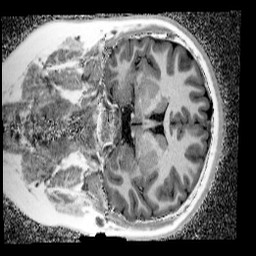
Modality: UNIT1_denoised
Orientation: coronal
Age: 11
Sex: female
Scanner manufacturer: siemens
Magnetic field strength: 3 T
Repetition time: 4 s
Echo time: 0.00299 s